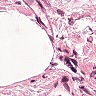
Metastatic tissue present: no